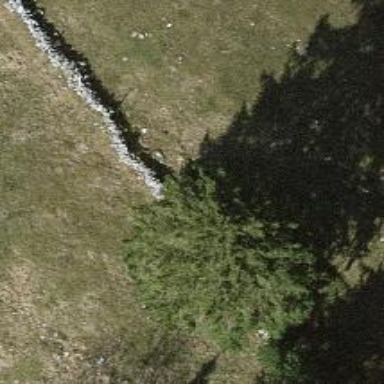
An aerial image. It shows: Dry stone wall barrier.